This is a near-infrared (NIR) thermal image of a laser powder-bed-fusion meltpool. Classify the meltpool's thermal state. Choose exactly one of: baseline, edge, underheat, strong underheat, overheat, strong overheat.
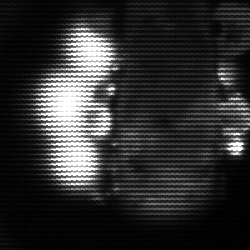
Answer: strong underheat